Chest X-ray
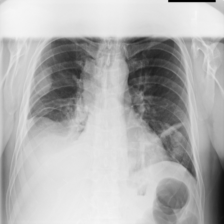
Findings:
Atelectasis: negative
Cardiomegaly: negative
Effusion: negative
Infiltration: negative
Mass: negative
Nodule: negative
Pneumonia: negative
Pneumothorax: negative
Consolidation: negative
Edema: negative
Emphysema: negative
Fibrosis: negative
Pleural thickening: negative
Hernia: negative